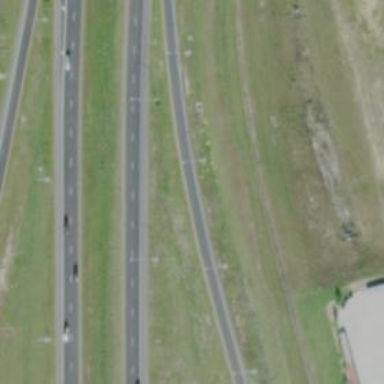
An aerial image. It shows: Motorway link road with diamond junction.